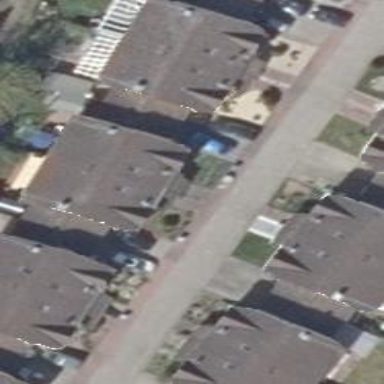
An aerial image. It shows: Semidetached house.